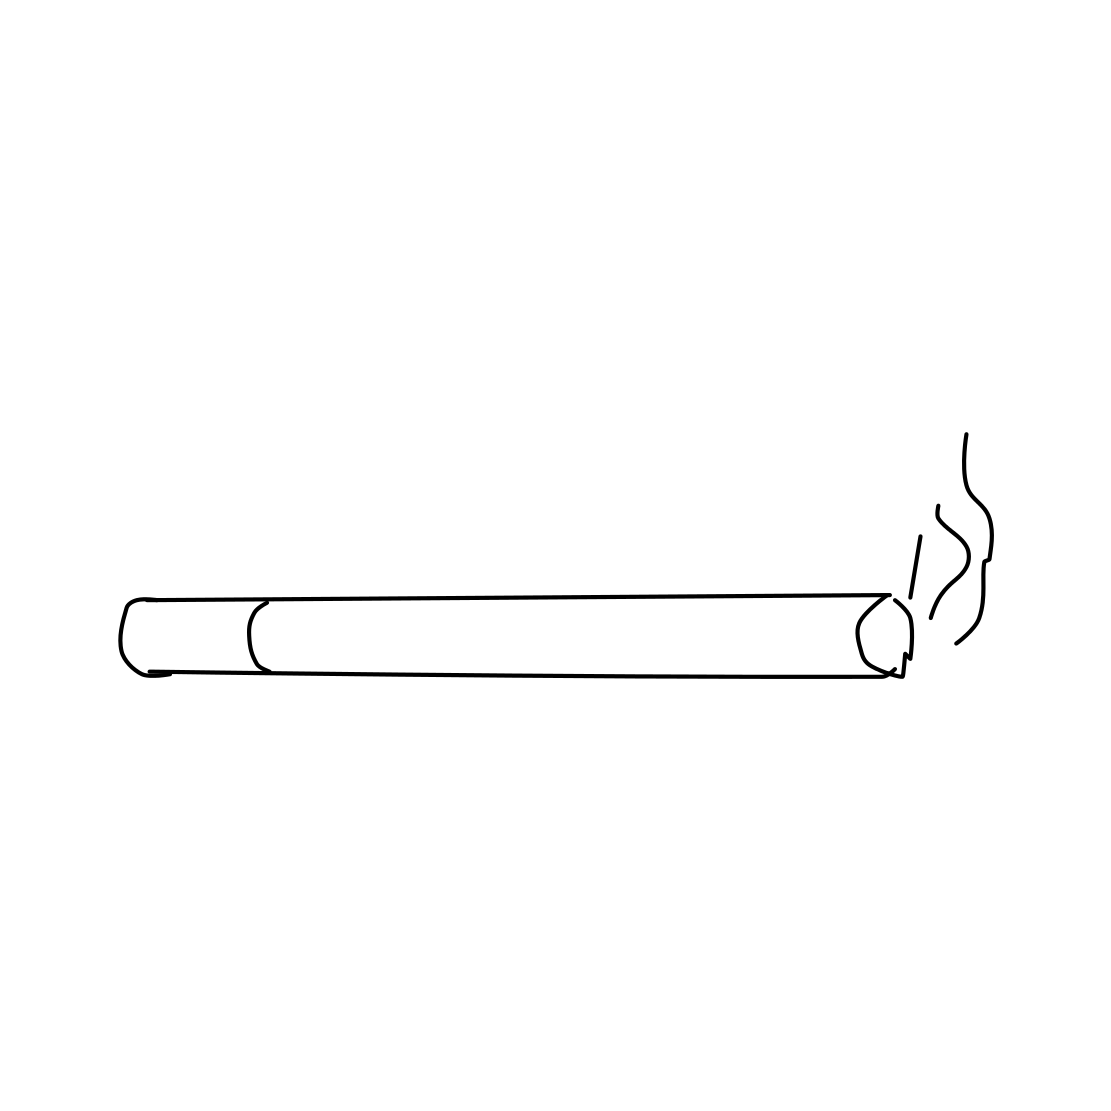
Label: cigarette